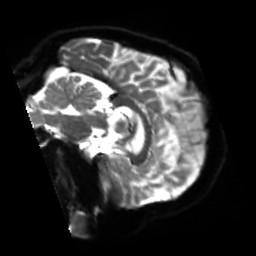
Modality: sbref
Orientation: sagittal
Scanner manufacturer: siemens
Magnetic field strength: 3 T
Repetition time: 4 s
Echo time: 0.0594 s